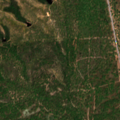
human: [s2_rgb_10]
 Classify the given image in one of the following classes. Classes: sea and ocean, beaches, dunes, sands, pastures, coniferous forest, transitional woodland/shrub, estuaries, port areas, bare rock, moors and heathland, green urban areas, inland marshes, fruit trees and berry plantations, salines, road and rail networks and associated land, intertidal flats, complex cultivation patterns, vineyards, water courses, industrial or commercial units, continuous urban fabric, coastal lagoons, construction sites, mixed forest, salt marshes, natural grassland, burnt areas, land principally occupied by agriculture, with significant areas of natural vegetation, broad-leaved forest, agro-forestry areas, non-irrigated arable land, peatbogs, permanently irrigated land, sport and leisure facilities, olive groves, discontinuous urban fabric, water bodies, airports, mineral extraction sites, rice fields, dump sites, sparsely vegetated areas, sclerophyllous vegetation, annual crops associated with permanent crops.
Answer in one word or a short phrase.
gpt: continuous urban fabric